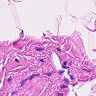
Metastatic tissue present: no